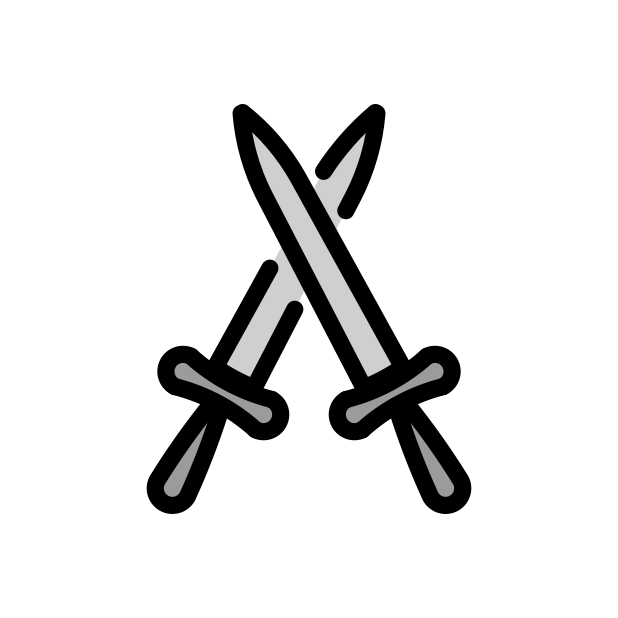
Emoji: ⚔
Name: crossed swords
Unicode: 0x2694